Field crop: maize
Growth stage: 1
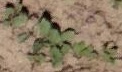
Species: convolvulus